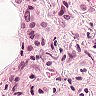
Metastatic tissue present: yes